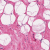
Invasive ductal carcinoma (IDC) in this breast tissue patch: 0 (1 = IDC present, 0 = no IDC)